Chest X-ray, PA view. Patient: 62 years old, sex F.
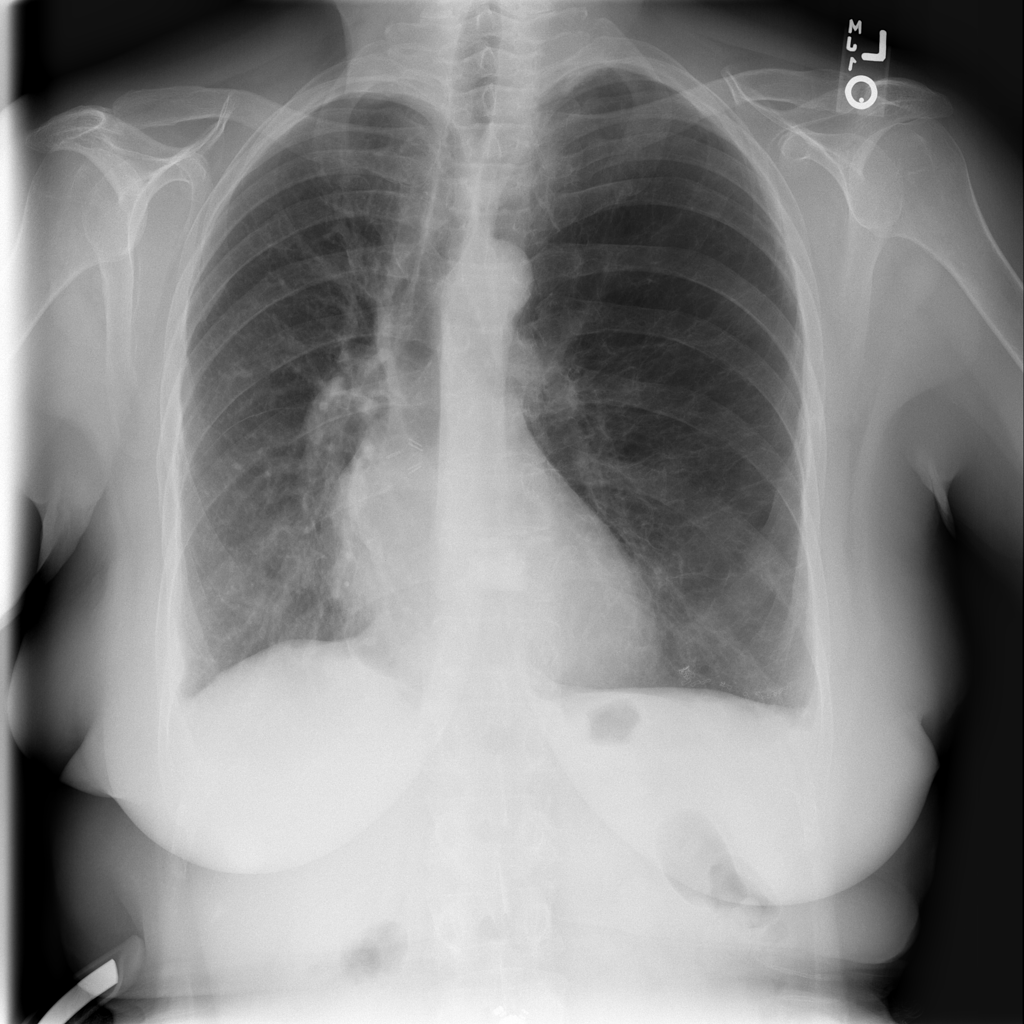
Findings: No Finding